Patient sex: F
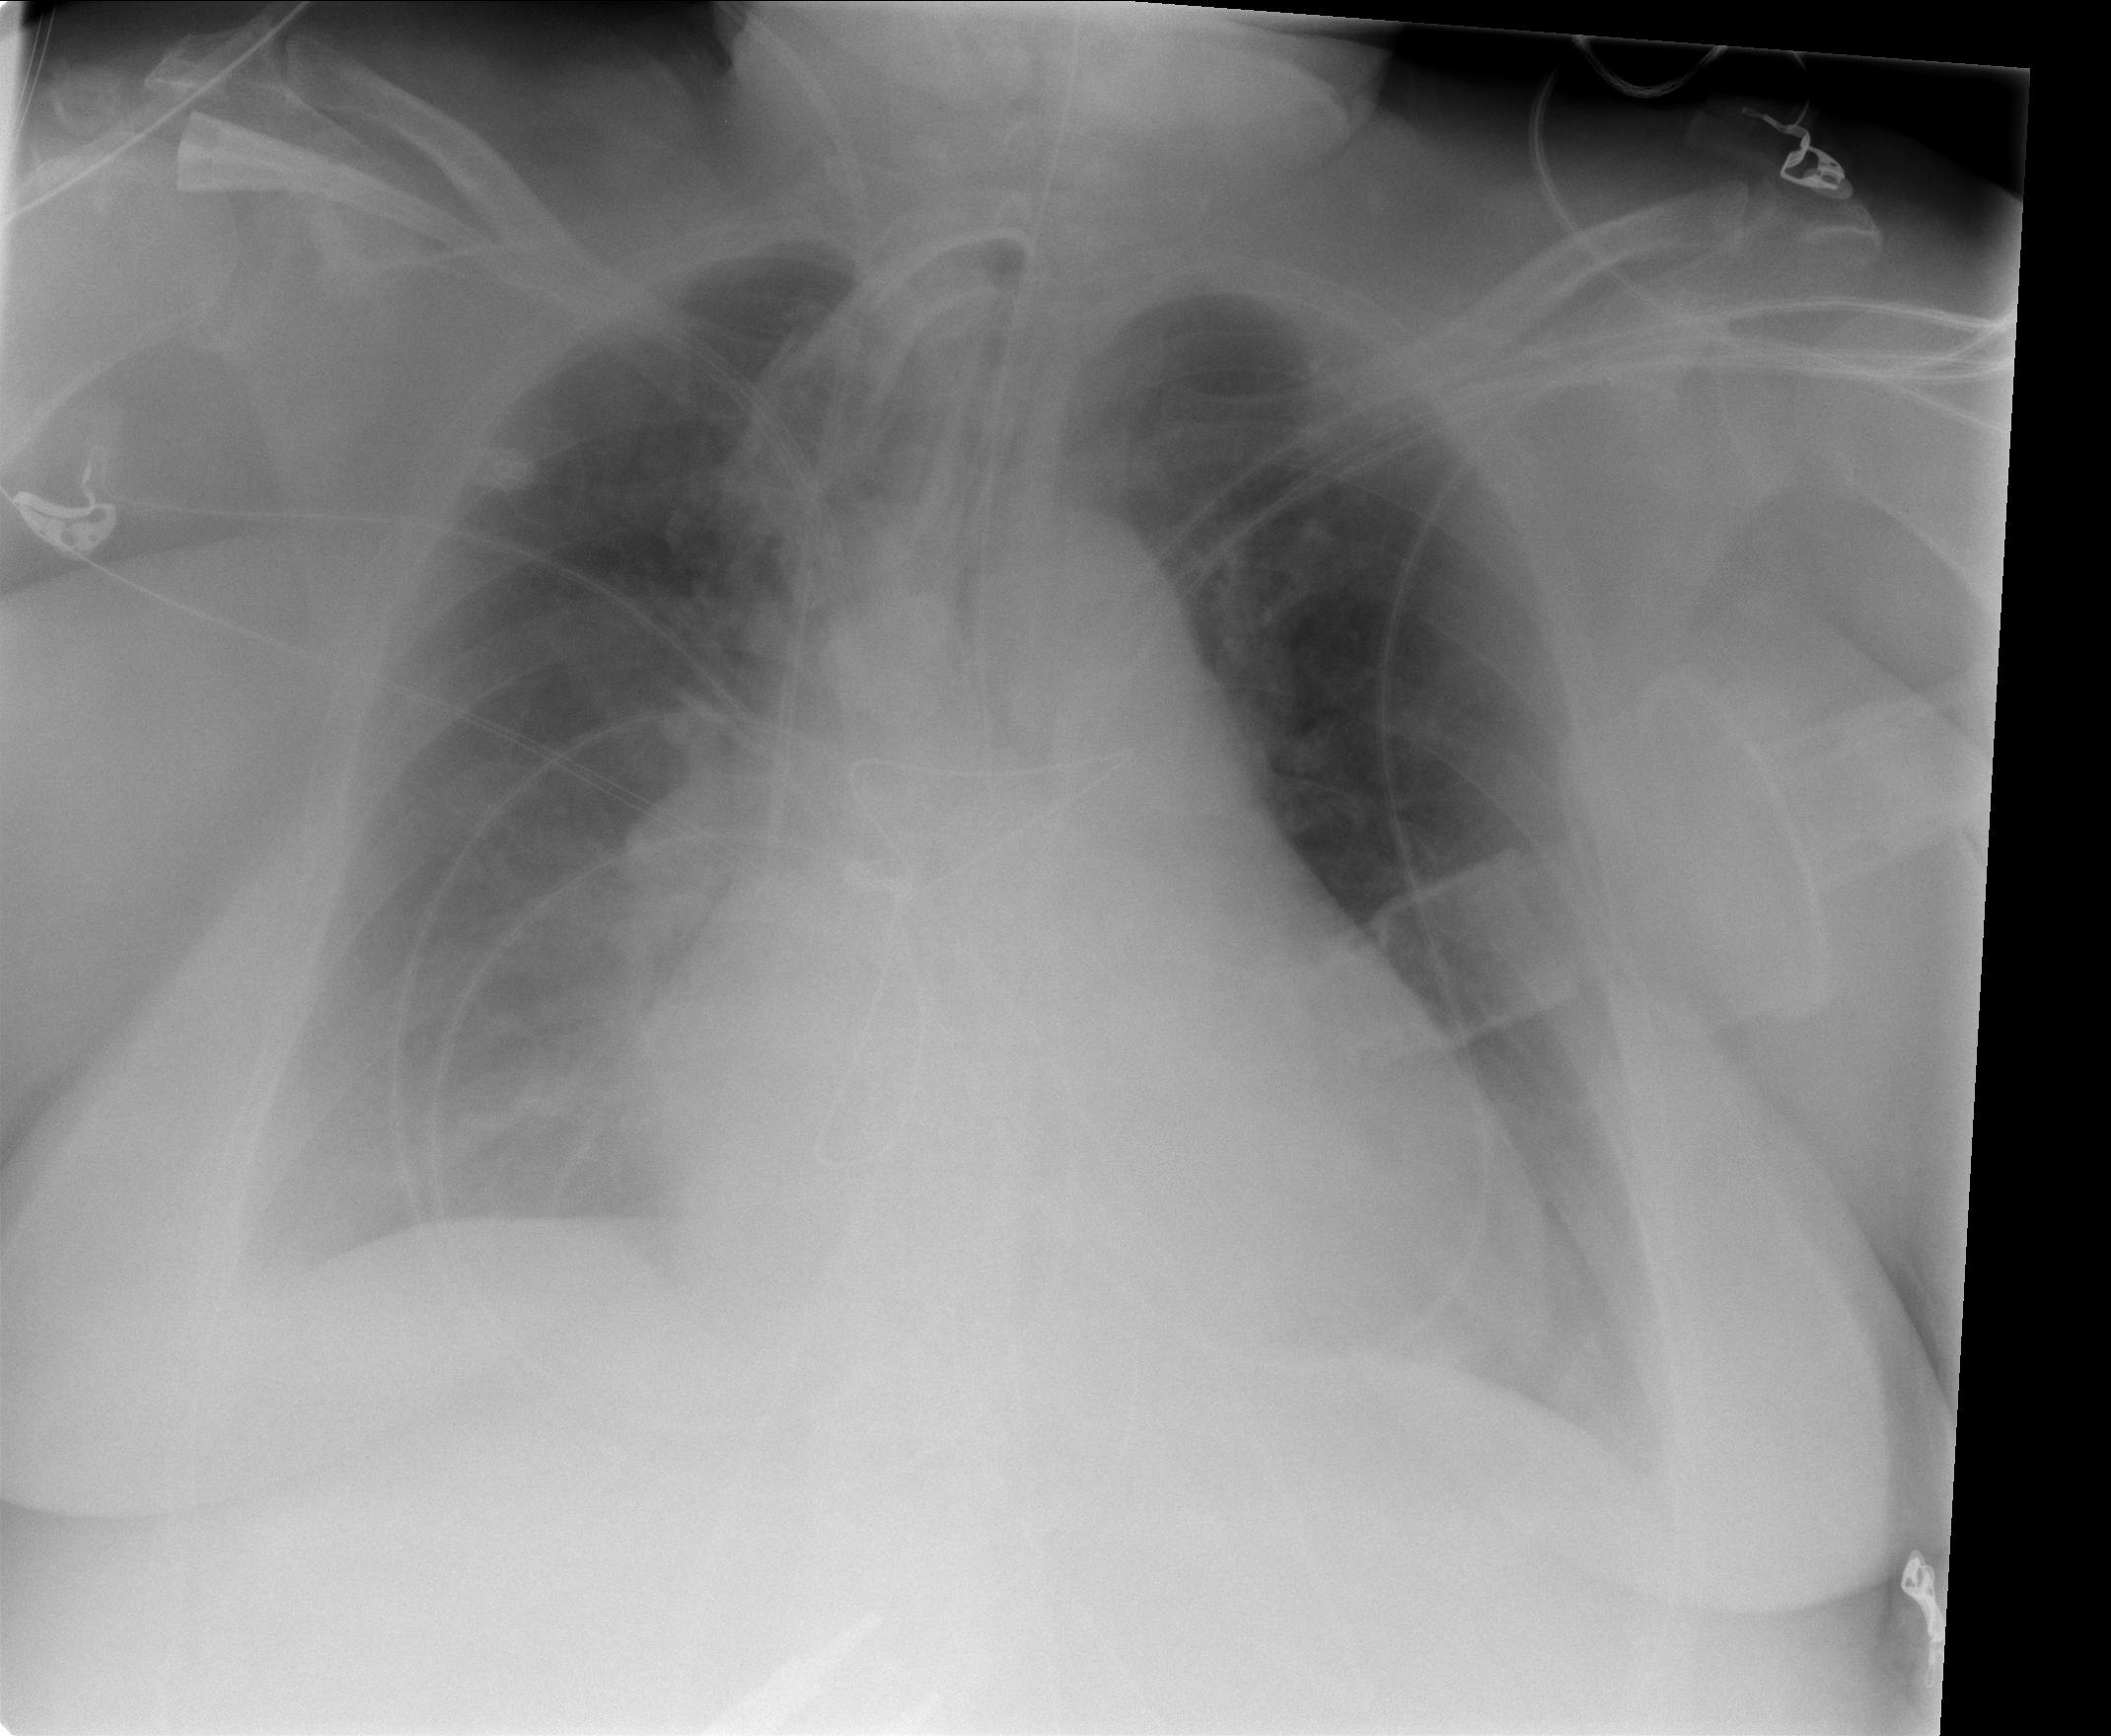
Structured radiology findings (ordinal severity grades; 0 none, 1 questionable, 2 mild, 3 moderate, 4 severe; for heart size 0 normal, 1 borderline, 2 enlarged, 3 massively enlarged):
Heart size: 3
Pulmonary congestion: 2
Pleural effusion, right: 2
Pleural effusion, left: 2
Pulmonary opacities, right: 2
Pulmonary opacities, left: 0
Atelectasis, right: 2
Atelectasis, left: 2